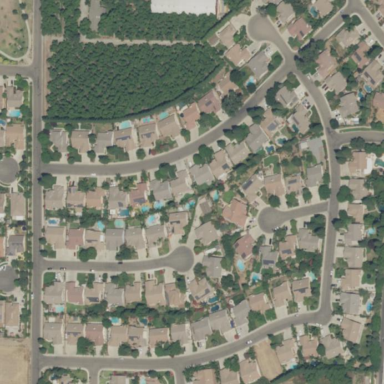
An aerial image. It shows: Single-family residential neighbourhood.